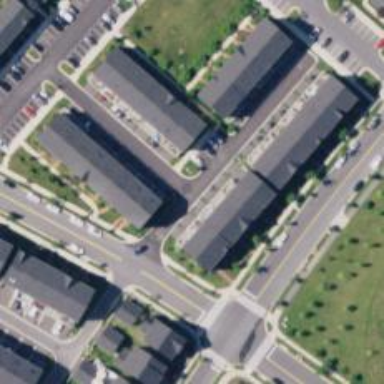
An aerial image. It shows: Alley with asphalt surface designated as service road.